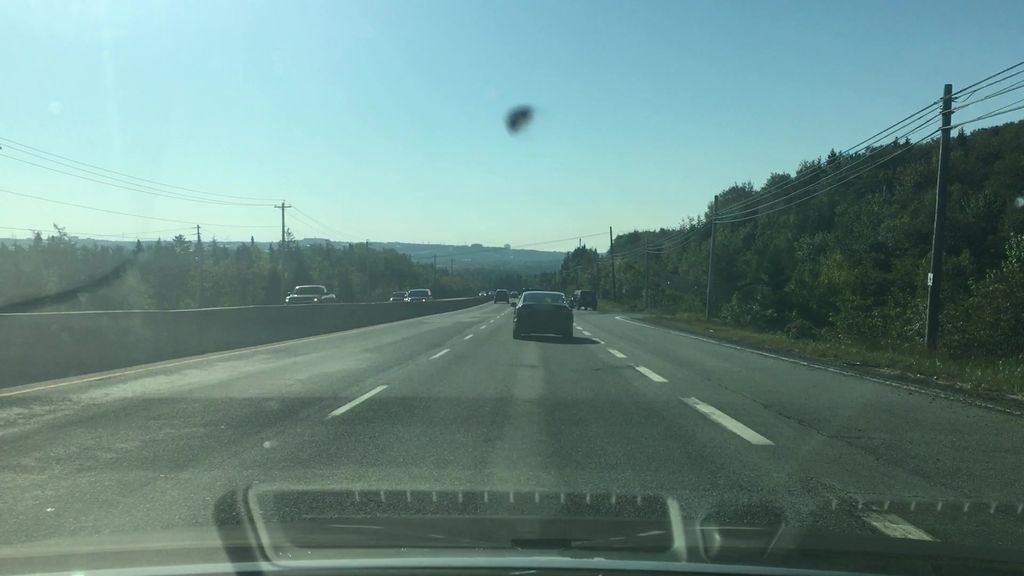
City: halifax